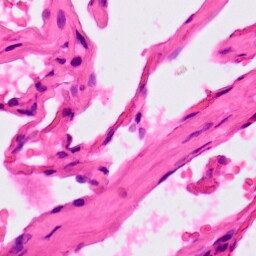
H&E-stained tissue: Lung